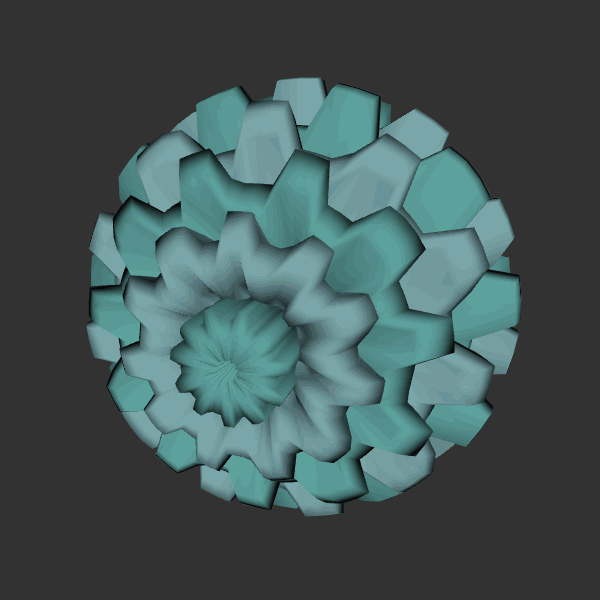
Background: dark